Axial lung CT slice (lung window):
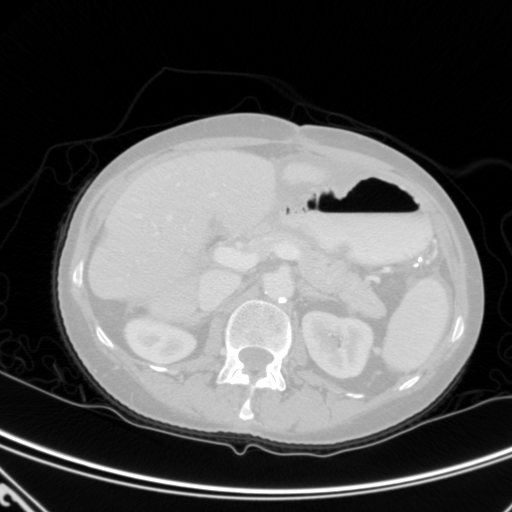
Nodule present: no